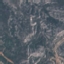
Label: HerbaceousVegetation